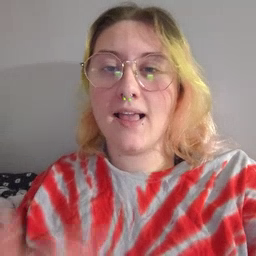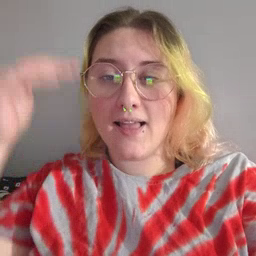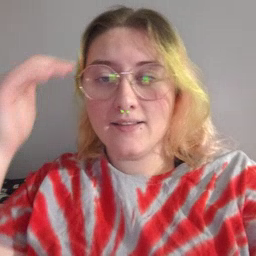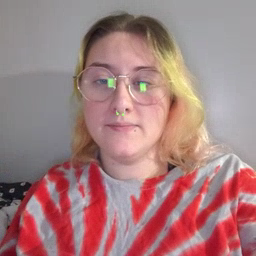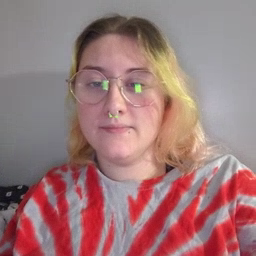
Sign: head